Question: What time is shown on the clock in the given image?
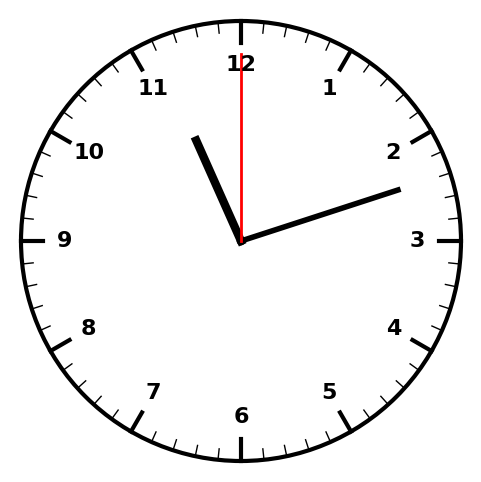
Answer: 11:12:00